Question: Is it possible that if a div is scrolled to, it should execute a function, like for example:

Yes? No?
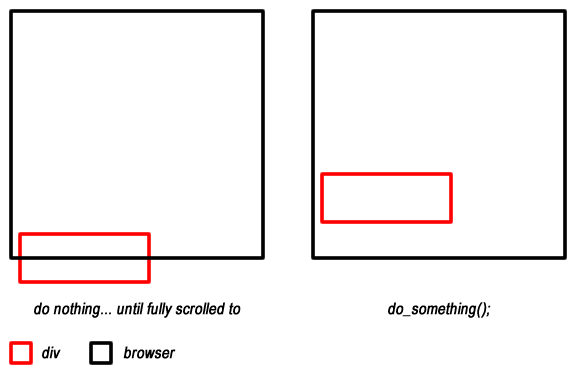
Answer: '''
$(window).scroll(function () {
if ($(window).scrollTop() <= $("div#14").position().top && $(window).scrollTop() + $(window).height() >= $("div#14").position().top) {
if ($("div#14").position().top + $("div#14").height() <= $(window).scrollTop() + $(window).height()) {
do_something();
}
}
});
'''
Sorry, I put the ">=" and "<=" wrong.
Watch it here: <URL>
I updated the link but forgot updating the code.